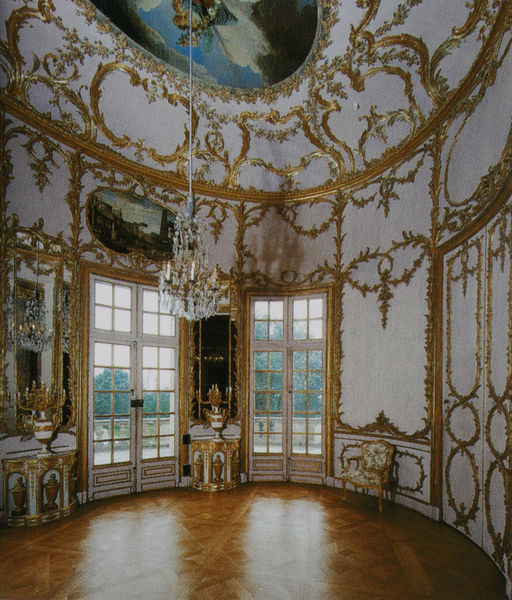
Titel: Palmenzimmer
Künstler: Johann Friedrich Weyhing
Standort: Stuttgart
Institution: Schloss Solitude
Schlagwörter: baum, blau, gemälde, weiß, bäume, grün, braun, fenster, frankreich, glas, hell, licht, paris, raum, stuhl, tische, tür, zimmer, ausblick, park, schloss, malerei, architektur, barock, bild, spiegel, spiegelung, gold, reich, sessel, decke, rokoko, kamin, oval, rund, garten, ranken, vase, balkon, bilder, schrank, türen, parkett, saal, dekor, ornamente, verzierung, tischchen, kronleuchter, leuchter, lüster, stuck, vasen, stil, foto, vergoldet, palast, girlanden, verziert, kerzenleuchter, deckengemälde, fresko, kabinett, prunk, fesnter, versailles, barok, rocaille, gartensaal, ornamen, graten, deckenfresco, blattornamente, deckengemäöde, beistelltische, sanssouci, leichter, fenstertüren, geims, parkburg, konsoltische, kanime, guest